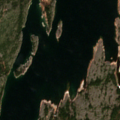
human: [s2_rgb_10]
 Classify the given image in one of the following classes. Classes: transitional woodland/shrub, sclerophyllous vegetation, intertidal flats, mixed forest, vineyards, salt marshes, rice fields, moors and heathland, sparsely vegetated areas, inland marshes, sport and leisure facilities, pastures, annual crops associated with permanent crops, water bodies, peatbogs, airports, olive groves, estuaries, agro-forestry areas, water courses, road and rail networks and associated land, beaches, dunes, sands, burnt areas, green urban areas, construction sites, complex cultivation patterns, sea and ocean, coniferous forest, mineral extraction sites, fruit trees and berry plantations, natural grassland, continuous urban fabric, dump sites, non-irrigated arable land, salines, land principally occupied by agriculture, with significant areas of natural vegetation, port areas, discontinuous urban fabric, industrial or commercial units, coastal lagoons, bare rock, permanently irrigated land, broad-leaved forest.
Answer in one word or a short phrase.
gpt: mixed forest, transitional woodland/shrub, bare rock, sea and ocean